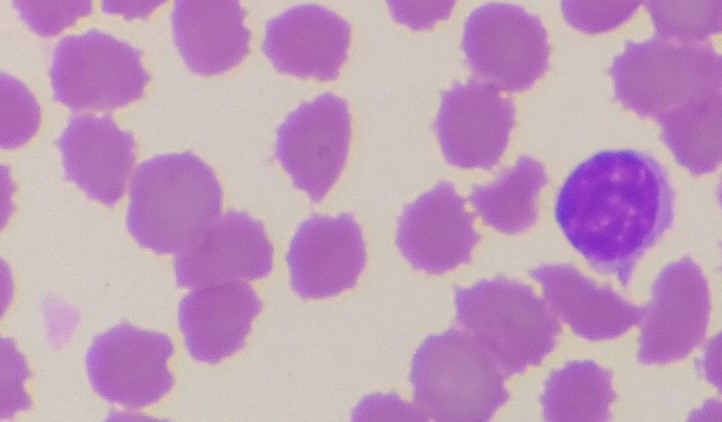
White blood cell type: Lymphocyte